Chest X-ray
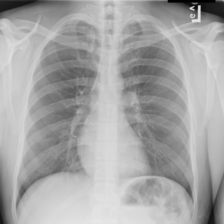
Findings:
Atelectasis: negative
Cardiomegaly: negative
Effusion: negative
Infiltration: negative
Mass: negative
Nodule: negative
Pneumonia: negative
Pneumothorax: negative
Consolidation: negative
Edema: negative
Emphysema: negative
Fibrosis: negative
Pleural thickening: negative
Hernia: negative